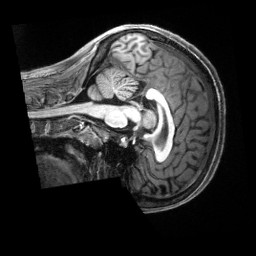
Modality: T1w
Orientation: sagittal
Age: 20
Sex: female
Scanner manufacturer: siemens
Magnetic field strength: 3 T
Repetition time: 2.5 s
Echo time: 0.00222 s